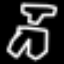
Label: pants